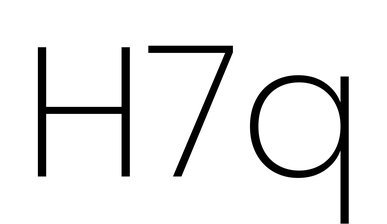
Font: Poppins-ExtraLight